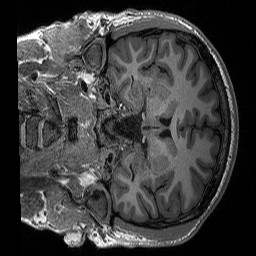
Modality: T1w
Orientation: coronal
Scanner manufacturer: siemens
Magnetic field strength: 3 T
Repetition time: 2.3 s
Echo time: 0.00298 s